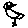
Label: bird